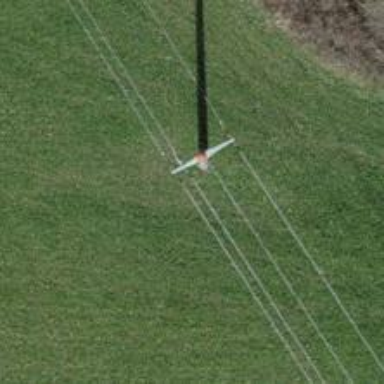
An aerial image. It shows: Power pole.